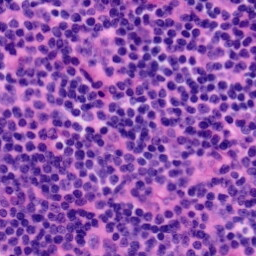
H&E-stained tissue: Tonsil